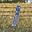
Label: 1